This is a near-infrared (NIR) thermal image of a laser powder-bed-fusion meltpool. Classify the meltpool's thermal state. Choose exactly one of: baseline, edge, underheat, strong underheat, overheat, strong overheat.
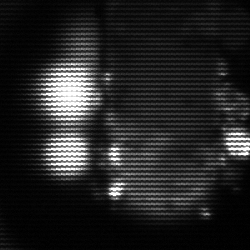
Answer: strong underheat